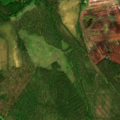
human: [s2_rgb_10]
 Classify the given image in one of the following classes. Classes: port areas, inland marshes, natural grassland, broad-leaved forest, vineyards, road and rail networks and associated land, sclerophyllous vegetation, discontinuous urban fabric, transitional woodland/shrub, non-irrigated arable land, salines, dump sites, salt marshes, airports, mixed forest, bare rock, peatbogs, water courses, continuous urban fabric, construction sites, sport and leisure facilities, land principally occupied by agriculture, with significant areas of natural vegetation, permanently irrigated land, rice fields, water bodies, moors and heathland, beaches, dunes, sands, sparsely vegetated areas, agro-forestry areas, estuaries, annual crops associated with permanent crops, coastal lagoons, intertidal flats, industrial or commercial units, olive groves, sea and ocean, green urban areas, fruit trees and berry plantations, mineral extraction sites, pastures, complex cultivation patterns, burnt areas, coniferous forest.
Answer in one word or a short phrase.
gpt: coniferous forest, transitional woodland/shrub